Question: I am trying to learn selenium by automating amazon.in
I would like to click on a moving image in an e-spot. It seems there is no class or id. Then how can i proceed?
'''
WebDriver driver= new FirefoxDriver();
@Test
public void test() {
driver.get("http://amazon.in");
driver.manage().window().maximize();
WebElement menu = driver.findElement(By.xpath("//li[@id='nav_cat_2']"));
Actions builder = new Actions(driver);
builder.moveToElement(menu).build().perform();
WebDriverWait wait = new WebDriverWait(driver, 5);
wait.until(ExpectedConditions.presenceOfElementLocated(By.xpath("//a[@class='nav_a nav_item' and .="All Books"]")));
WebElement menuOption = driver.findElement(By.xpath("//a[@class='nav_a nav_item' and .="All Books"]"));
menuOption.click();
'''
I have reached on the page. But dont know how to proceed after that.
'''
URL
http://www.amazon.in/Books/b/ref=nav_shopall_books_all/<PHONE>-<PHONE>?_encoding=UTF8&node=976389031
'''

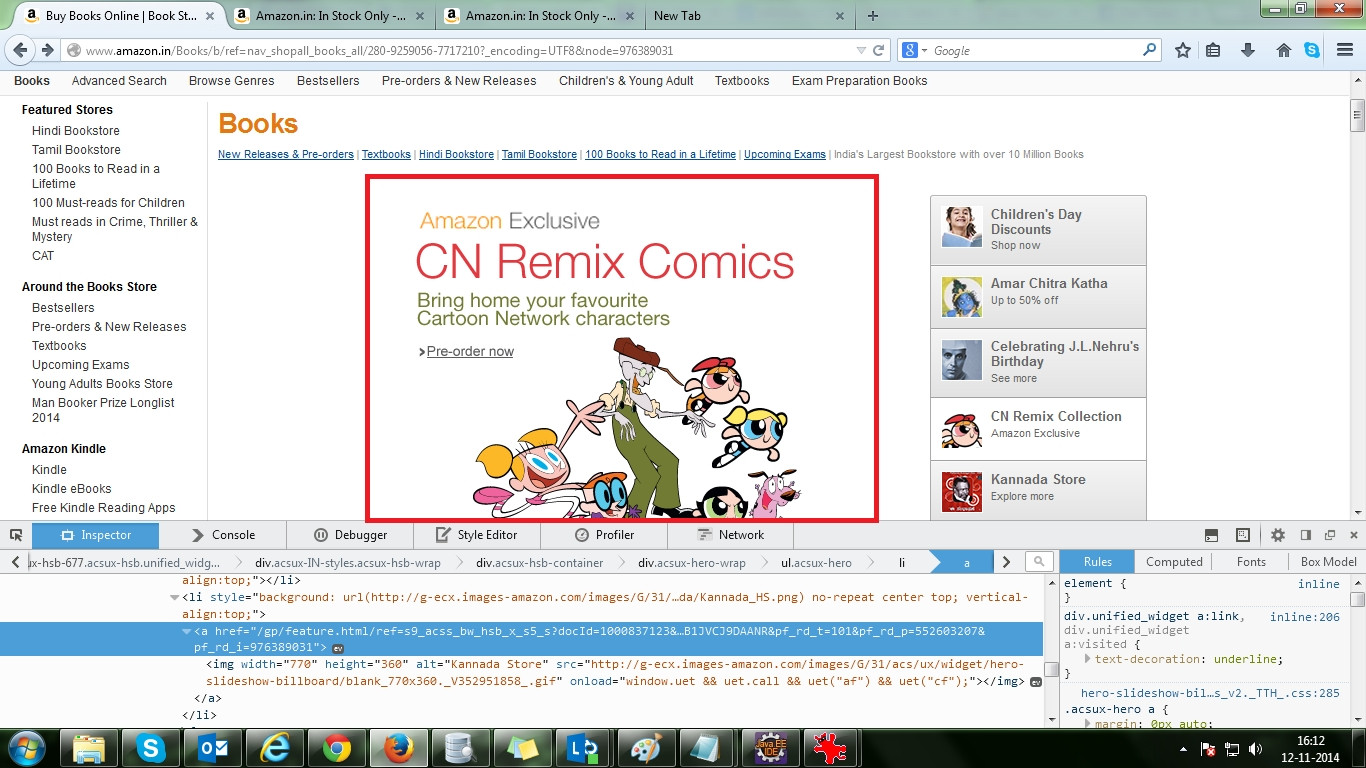
Answer: As I can see, the images are getting scrolled, so just wait for the concerned image first and then click on it. I have added a code based on that:
'''
wait = new WebDriverWait(driver,60);
wait.until(ExpectedConditions.visibilityOfAllElementsLocatedBy(By.xpath("//div[@class='acsux-hero-wrap']//li[2]//img")));
WebElement ele = driver.findElement(By.xpath("//div[@class='acsux-hero-wrap']//li[2]//img"));
ele.click();
'''
Similarly you can just replace the number with for first element, "" for fourth element, and so on.